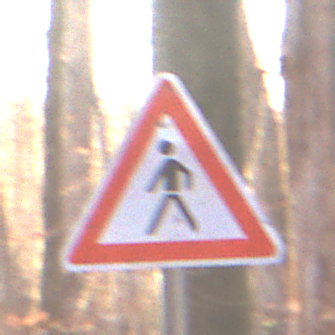
Verkehrszeichen: FussgaengerRechts
Umgebung: Outdoor, Nature
Tageszeit: SunriseSunset
Wetter: Clear
Licht: Natural
Jahreszeit: Autumn
Kontrast: HighContrast